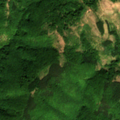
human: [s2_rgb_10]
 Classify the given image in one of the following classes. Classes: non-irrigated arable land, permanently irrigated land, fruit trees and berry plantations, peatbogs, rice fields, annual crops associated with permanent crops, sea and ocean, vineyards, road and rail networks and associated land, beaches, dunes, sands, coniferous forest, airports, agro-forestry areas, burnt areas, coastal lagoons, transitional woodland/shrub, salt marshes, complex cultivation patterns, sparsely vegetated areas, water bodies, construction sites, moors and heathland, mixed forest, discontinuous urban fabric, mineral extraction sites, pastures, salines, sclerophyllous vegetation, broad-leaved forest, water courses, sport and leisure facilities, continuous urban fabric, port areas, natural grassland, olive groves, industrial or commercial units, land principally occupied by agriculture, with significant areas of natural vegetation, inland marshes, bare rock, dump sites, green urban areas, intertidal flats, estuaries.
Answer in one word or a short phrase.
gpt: pastures, broad-leaved forest, mixed forest, transitional woodland/shrub